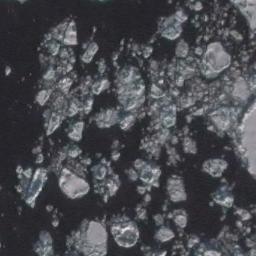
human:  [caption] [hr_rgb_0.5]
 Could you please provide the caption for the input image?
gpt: A lot of sea ice of different sizes and thickness gathers together and the color of the seawater is deep blue .

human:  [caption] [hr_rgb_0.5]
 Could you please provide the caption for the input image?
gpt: There are many ice on the black sea .

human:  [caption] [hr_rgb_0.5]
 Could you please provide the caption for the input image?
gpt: There are sea ice of different sizes .

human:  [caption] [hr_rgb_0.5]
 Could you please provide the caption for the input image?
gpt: Countless ice cubes of various sizes are connected into a loose, Large piece floating on the blue sea .

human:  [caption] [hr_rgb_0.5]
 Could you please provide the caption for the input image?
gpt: There are many sea ice linked into sheets .